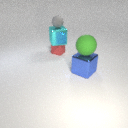
small red rubber cube behind large blue metal cube